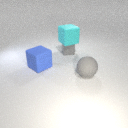
large blue rubber cube to the left of large gray rubber sphere